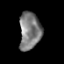
Tissue: prostate
Cell type: T cells
Senescence score: 0.175
Nuclear area (px): 790
Mean DAPI intensity: 123.757